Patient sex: M
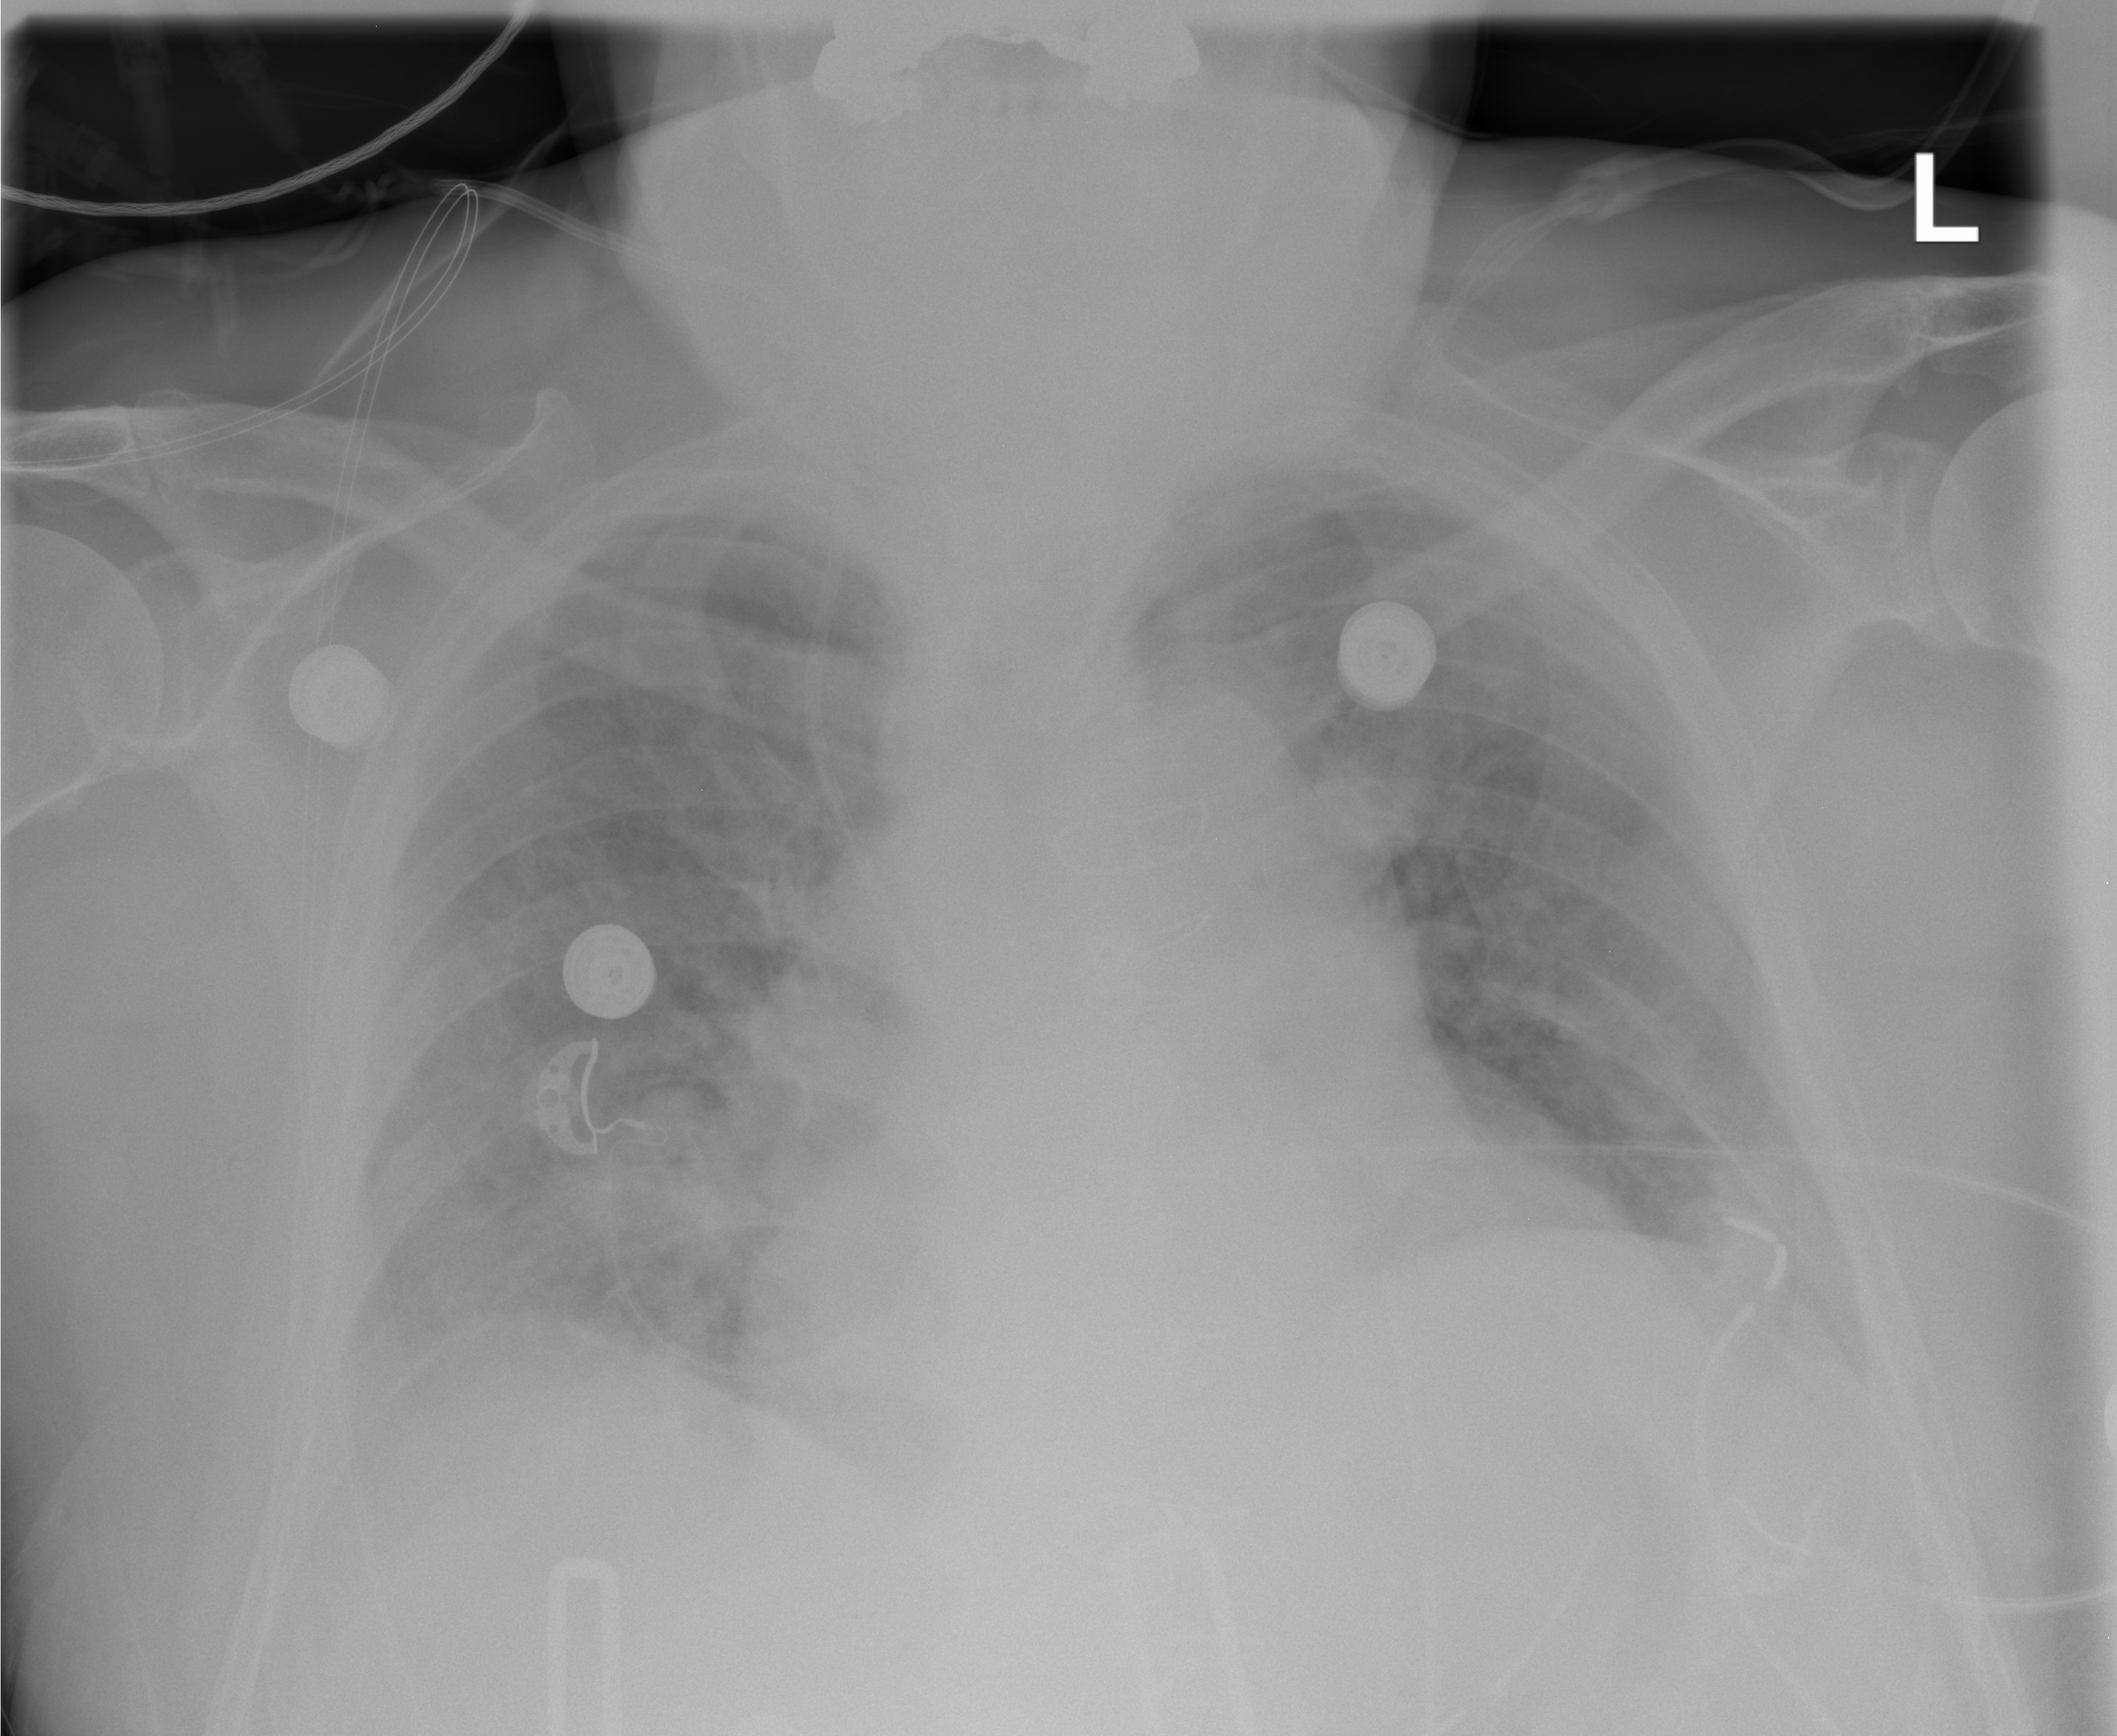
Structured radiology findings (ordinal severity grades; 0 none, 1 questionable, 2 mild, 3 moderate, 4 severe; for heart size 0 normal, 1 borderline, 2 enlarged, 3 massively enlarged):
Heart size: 2
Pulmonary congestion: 2
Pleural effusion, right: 1
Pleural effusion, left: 1
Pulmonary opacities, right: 2
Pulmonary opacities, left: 1
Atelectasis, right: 2
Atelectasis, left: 0